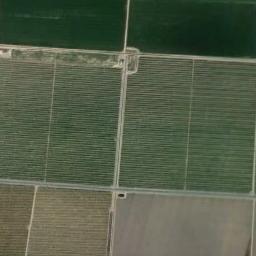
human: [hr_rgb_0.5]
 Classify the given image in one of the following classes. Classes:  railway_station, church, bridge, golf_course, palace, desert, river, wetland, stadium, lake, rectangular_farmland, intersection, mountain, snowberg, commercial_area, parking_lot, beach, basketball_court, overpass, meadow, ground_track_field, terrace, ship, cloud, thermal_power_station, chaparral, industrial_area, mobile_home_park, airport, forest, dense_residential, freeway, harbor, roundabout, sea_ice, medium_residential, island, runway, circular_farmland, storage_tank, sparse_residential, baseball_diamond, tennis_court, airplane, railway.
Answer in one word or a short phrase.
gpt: rectangular_farmland